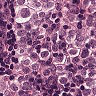
Metastatic tissue present: yes